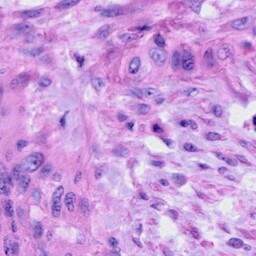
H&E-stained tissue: Cervix